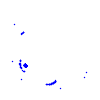
Particle: pion